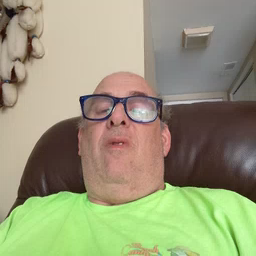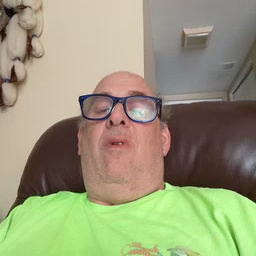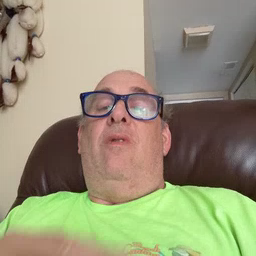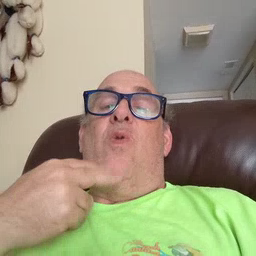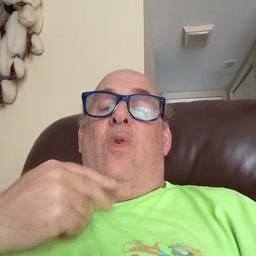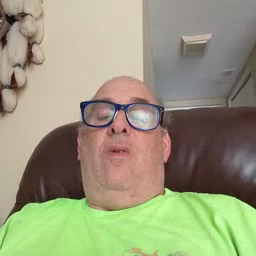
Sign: cute